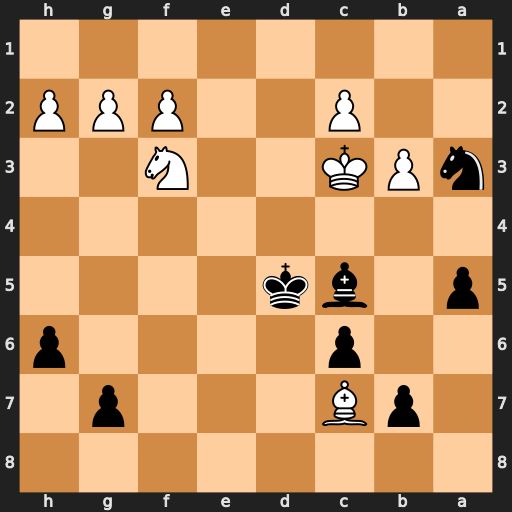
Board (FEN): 8/1pB3p1/2p4p/p1bk4/8/nPK2N2/2P2PPP/8
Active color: b
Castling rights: -
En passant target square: -
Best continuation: Nb5+ Kd3 Nxc7